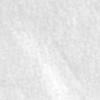
Label: no_change